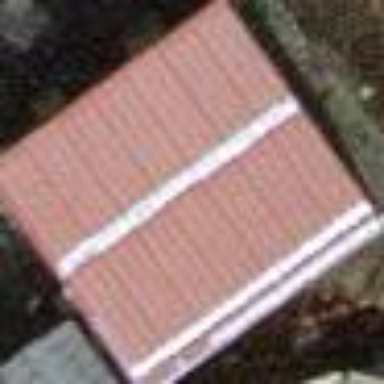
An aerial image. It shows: Shed.